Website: apple
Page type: payment
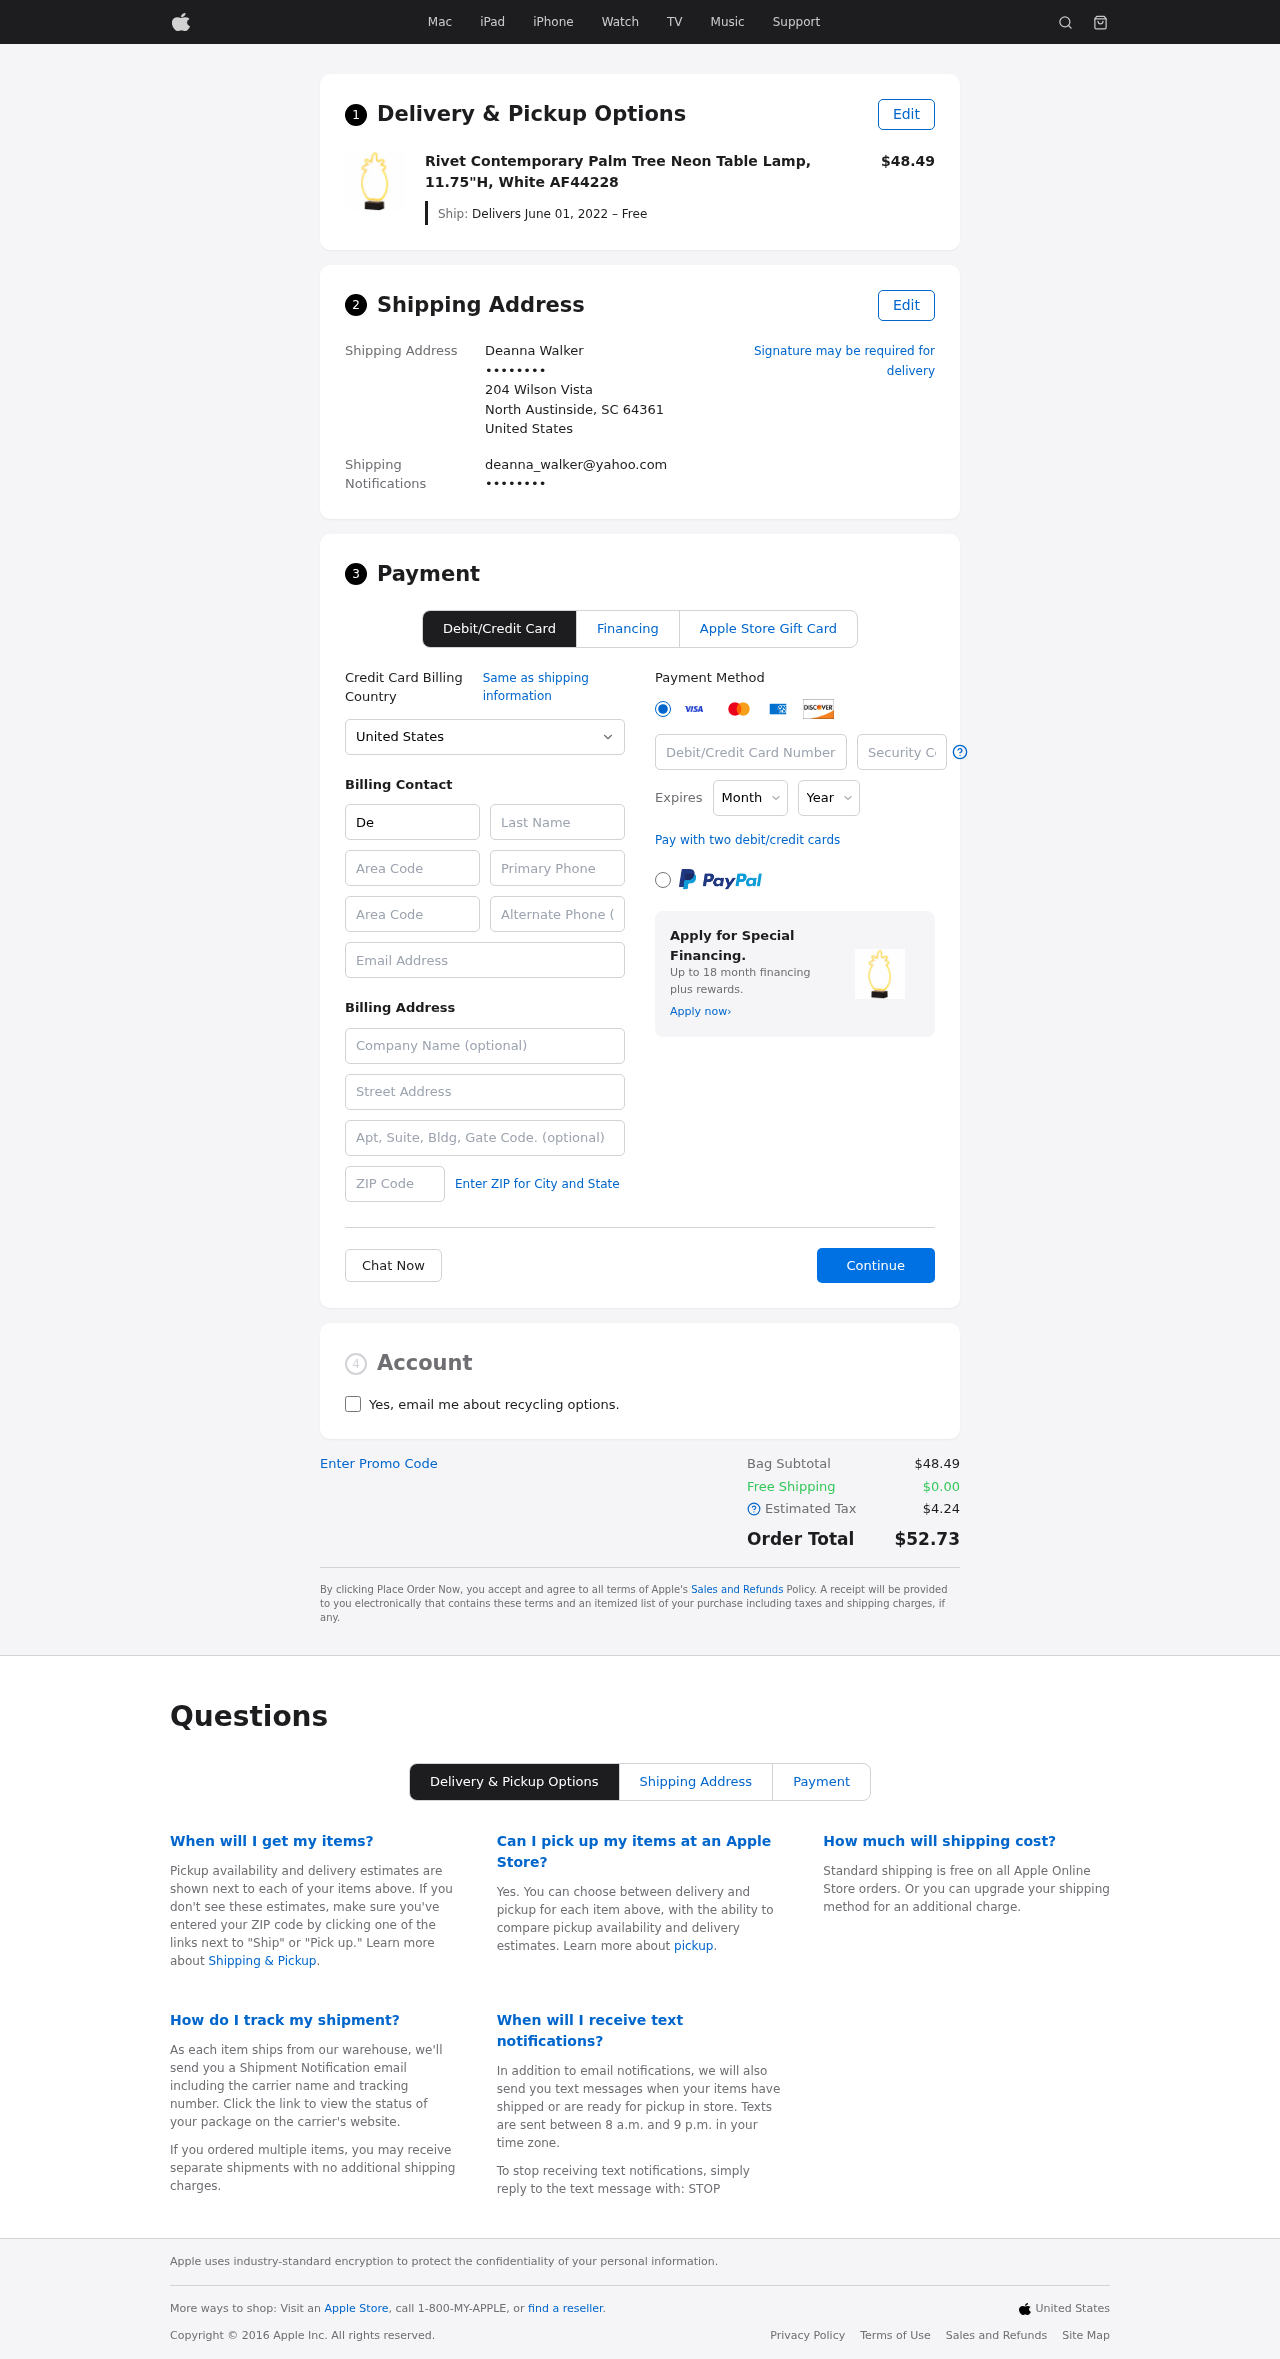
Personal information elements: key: PII_CARD_CVV
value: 708
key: PII_CARD_EXPIRY_MONTH
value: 06
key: PII_CARD_EXPIRY_YEAR
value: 26
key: PII_CARD_NUMBER
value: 6507 1658 5142 1780
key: PII_CITY_STATE_ZIP
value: North Austinside, SC 64361
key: PII_COMPANY
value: Barton LLC
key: PII_COUNTRY
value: United States
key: PII_EMAIL
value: deanna_walker@yahoo.com
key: PII_EMAIL2
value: deanna_walker@yahoo.com
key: PII_FIRSTNAME
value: Deanna
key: PII_FULLNAME
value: Deanna Walker
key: PII_LASTNAME
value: Walker
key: PII_PHONE3
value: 7336842826
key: PII_PHONE_AREA
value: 733
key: PII_POSTCODE2
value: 79102
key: PII_SECURITY_CODE
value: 25VM
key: PII_STREET
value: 204 Wilson Vista
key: PII_STREET2
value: Apt. 197
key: PII_PHONE
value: ••••••••
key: PII_PHONE2
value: ••••••••
Product elements: key: PRODUCT1_NAME
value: Rivet Contemporary Palm Tree Neon Table Lamp, 11.75"H, White AF44228
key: PRODUCT1_PRICE
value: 48.49
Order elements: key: ORDER_DELIVERY_DATE
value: Delivers June 01, 2022 – Free
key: ORDER_SUBTOTAL
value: $48.49
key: ORDER_SHIPPING_COST
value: $0.00
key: ORDER_TAX
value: $4.24
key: ORDER_TOTAL
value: $52.73